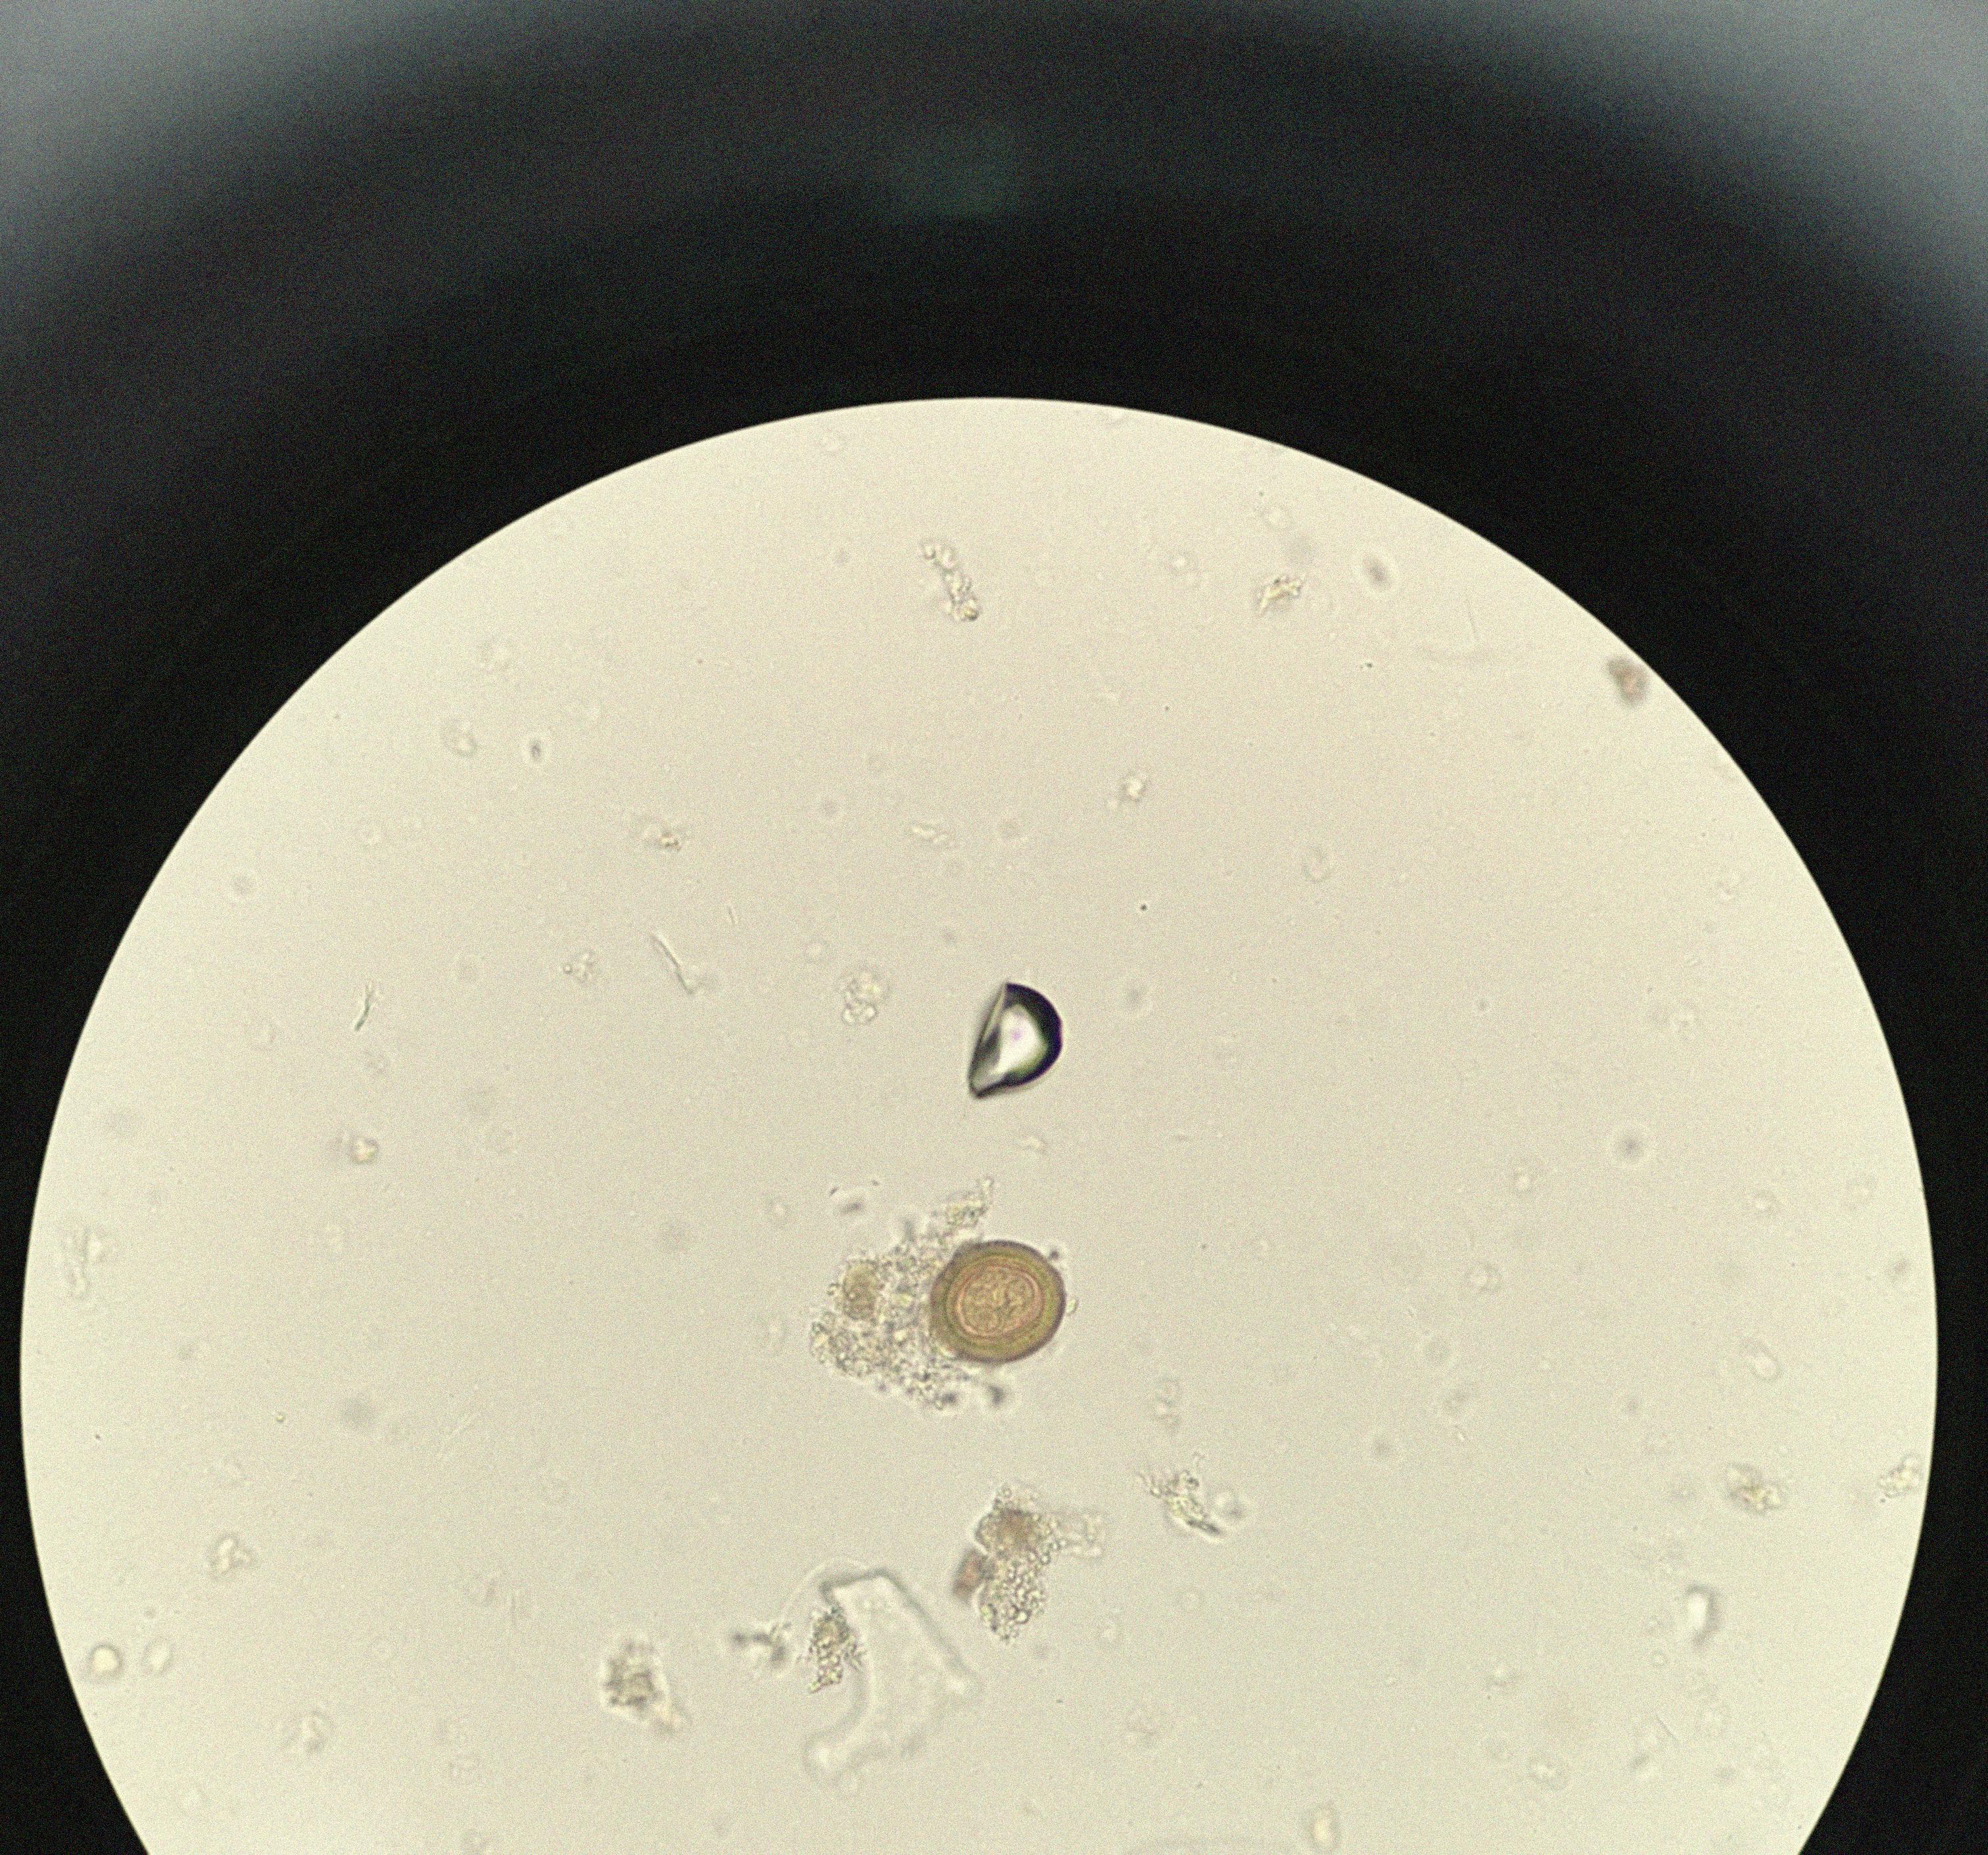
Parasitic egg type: Taenia spp. egg